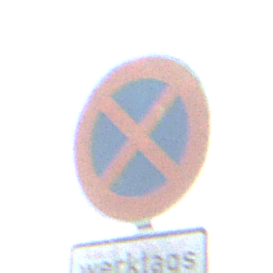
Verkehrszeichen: AbsolutesHalteverbot
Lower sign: ZeitangabenMitBeschraenkungAufWochentage7
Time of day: SunriseSunset
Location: Outdoor (Nature)
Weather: PartlyCloudy
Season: NotSpecified
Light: Natural